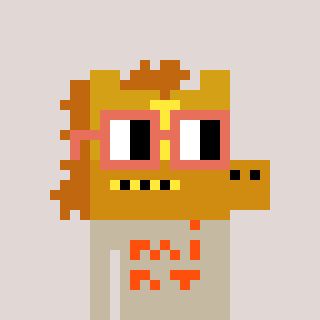
a pixel art character with square orange glasses, a yellow horse-shaped head and a bege-colored body on a warm background